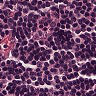
Metastatic tissue present: no